Question: Issue:
I have a Tab Bar Controller and in one of the tabs is a table view. Upon clicking a table cell, they proceed to a new view. If they click back from this view, they return back to the table view, but the Tab Bar DISAPPEARS!
Notes:
-Further yet, the view is still connected in the storyboard after I've shut the program down, but the Tab Bar isn't visible on that view
-The icon for this view appears differently if I reconnect it to the tab bar controller, the other views have a default "icon" which is a square, where as this view says "first" with a circle
Story Board layout attached

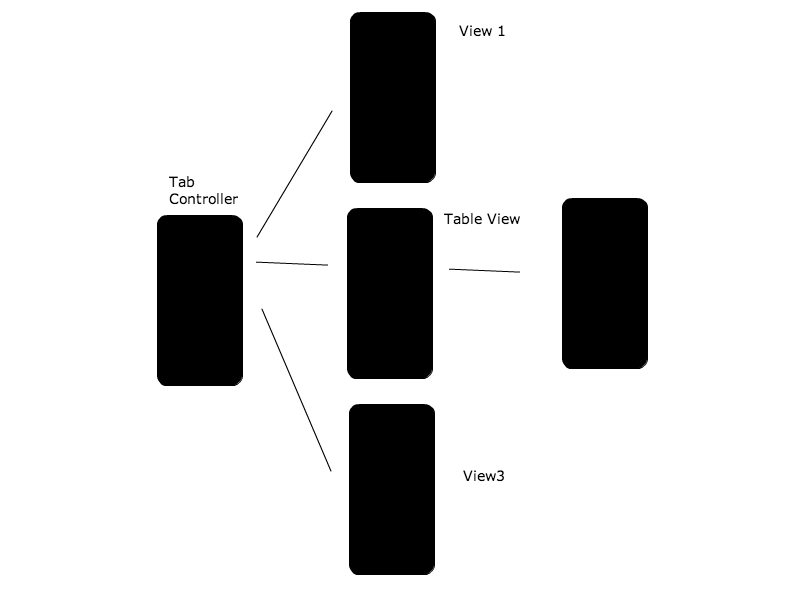
Answer: > If they click back from this view, they return back to the table view, but the Tab Bar DISAPPEARS!
I'm guessing that the way you set up this "return back" in the storyboard is wrong. You want to dismiss the modal view controller at this point (or use an unwind segue). Instead, I'm guessing you've drawn a segue from the new view back to the table view, so you are getting a table view lying on top of everything, and of course it is not the same as the one that's inside the tab bar controller.